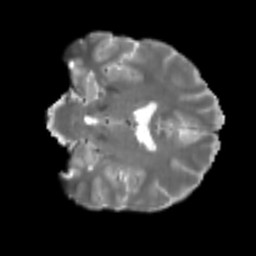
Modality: T2w
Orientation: coronal
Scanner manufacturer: siemens
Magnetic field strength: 3 T
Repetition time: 4 s
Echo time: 0.0594 s